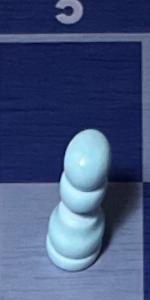
Label: Pawn_White